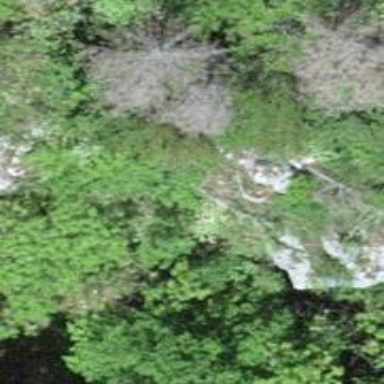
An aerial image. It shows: Natural cliff.